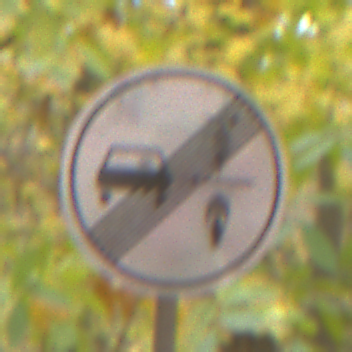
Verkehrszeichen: EndeVerbotUeberholenEinspurigeFahrzeuge
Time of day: MorningAfternoon
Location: Outdoor (Nature)
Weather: Overcast
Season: Autumn
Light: Natural